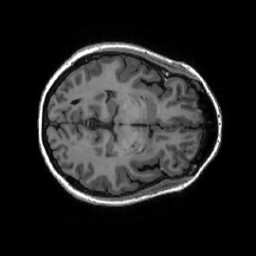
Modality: T1w
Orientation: axial
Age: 52
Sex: female
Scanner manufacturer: ge
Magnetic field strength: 3 T
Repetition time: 0.007348 s
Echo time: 0.003036 s